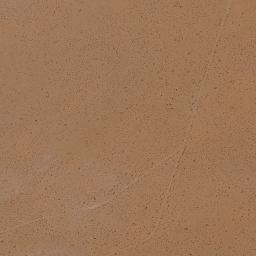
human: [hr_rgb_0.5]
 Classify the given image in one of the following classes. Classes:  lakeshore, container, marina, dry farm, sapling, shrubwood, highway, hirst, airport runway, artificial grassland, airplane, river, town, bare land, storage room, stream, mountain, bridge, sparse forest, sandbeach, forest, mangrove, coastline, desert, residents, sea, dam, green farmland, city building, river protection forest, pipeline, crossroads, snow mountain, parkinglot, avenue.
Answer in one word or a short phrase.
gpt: desert